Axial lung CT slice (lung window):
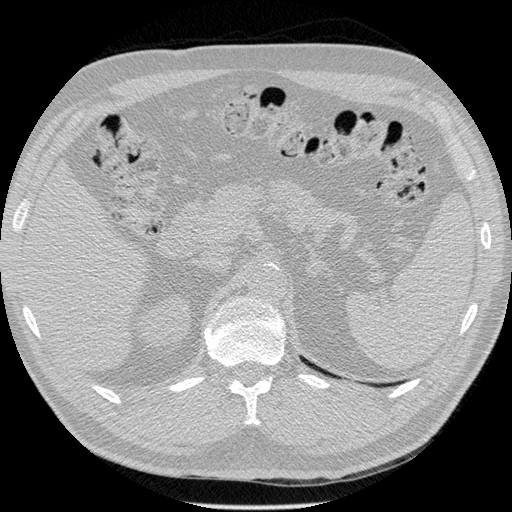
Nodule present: no